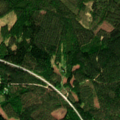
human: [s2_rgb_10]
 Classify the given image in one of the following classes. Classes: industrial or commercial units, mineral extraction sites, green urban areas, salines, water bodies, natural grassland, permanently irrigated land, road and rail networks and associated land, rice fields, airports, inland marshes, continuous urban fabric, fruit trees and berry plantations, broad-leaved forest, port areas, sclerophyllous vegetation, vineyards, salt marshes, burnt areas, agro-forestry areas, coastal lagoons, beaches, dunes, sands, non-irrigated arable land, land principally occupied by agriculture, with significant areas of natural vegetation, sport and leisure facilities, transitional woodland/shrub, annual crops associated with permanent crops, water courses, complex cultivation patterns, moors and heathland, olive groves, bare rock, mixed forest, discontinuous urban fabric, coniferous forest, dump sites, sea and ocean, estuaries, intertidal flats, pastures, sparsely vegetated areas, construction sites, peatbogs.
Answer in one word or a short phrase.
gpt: coniferous forest, mixed forest